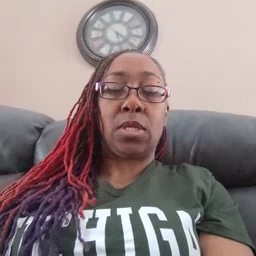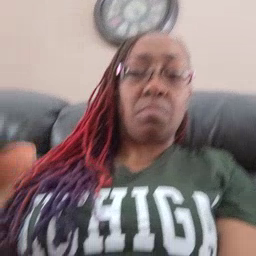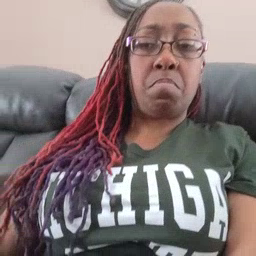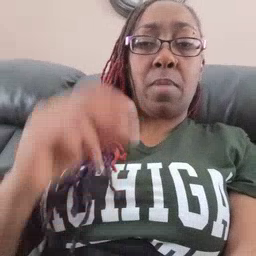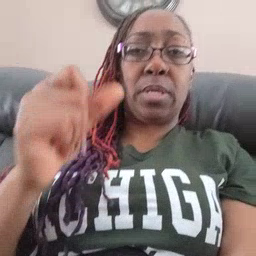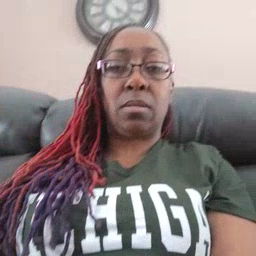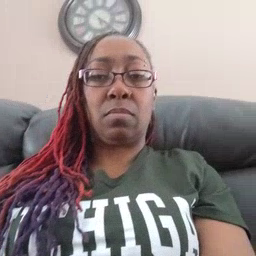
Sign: puppy